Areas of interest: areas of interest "Toll Station"
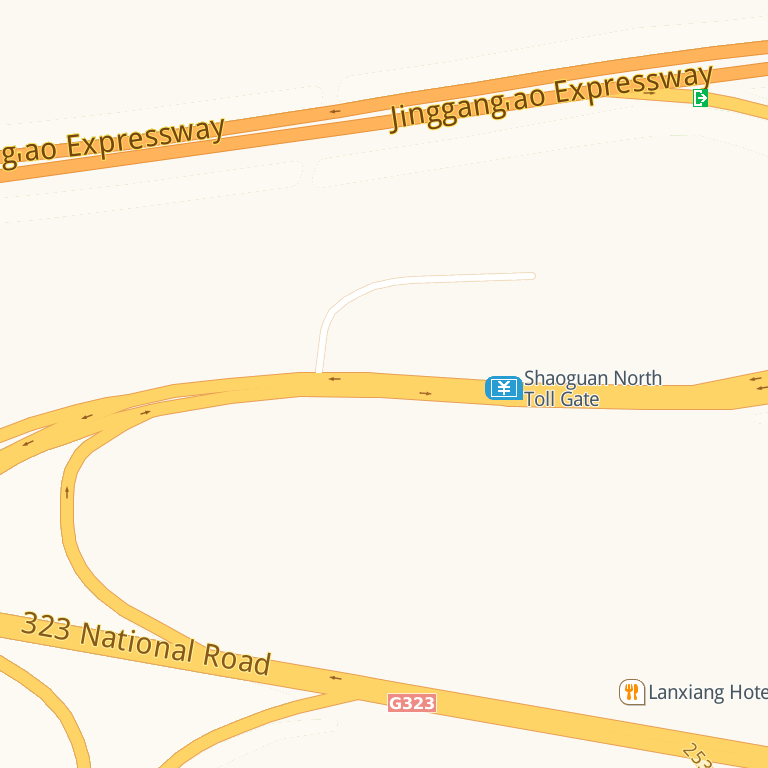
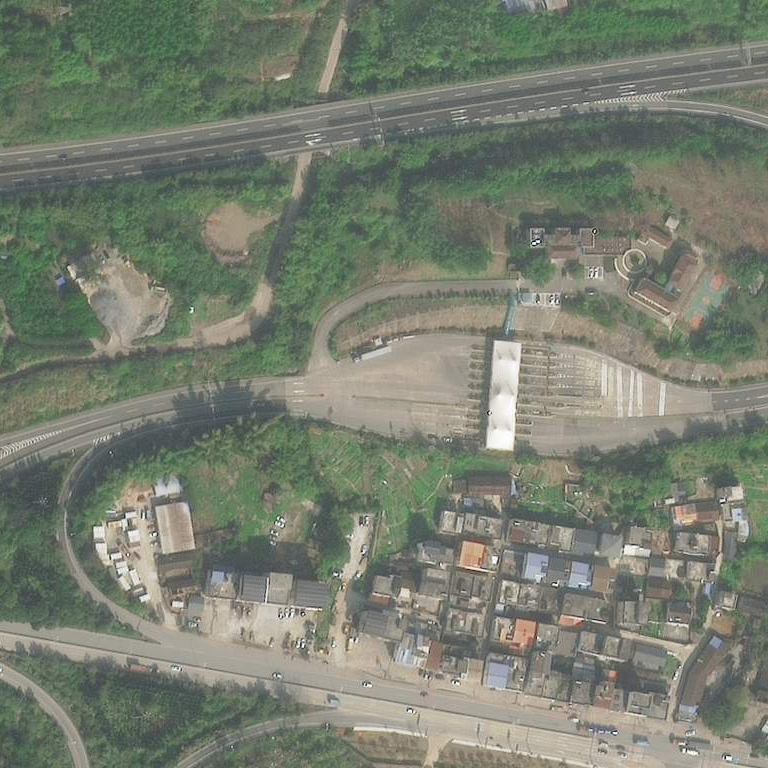